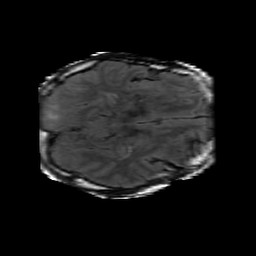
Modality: FLAIR
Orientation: axial
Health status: ill
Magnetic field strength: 3 T